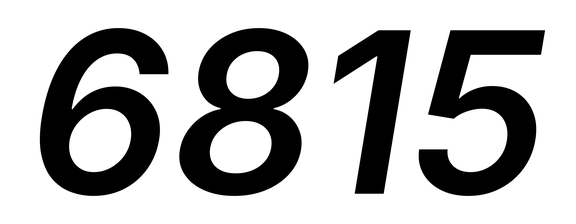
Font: Inter-Italic_SemiBold_Italic